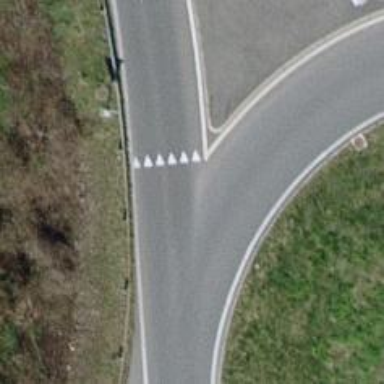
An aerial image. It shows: Road with "give way" sign.